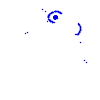
Particle: pion